Question: I am developing one chat application and i want to create a chat screen layout like following screen.

Currently I am using ListView for my chat texts but the problem is that to read the long chats I have to scroll down,my screen does not scrolls automatically.
I want this bubble kind of chat layout. How do I develop this kind of chat layout?
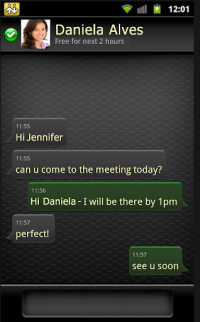
Answer: What you need here is a layout with a header and footer part, having as a main view a 'ListView'.
This 'ListView' should have a custom 'Adapter' to show the message items.
To achieve this bubble-like display, your itemRenderer should be able to deal with states ('fromMe' - 'fromOther').
To have the bubbles, you should attach different 'backgroundDrawable' (bubble 9patches pointing to the left and right) to different states.
If you have stuck somewhere, share the relevant code snippets and logcat output, so we can help you further.